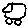
Label: car